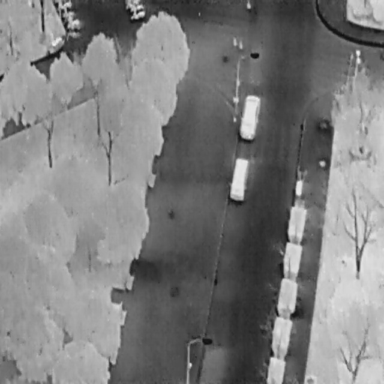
There are ten objects shown in the infrared image, including two Cars, and eight Bicycles.